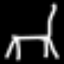
Label: chair